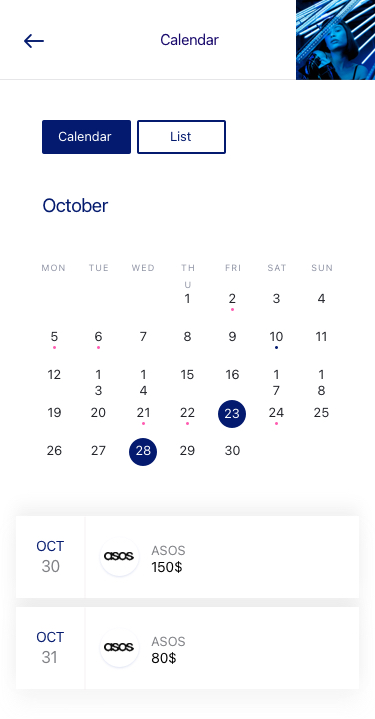
Text in this UI design:
Calendar
List
October
ASOS
OCT
30
150$
ASOS
OCT
31
80$
30
29
28
27
26
25
24
23
22
21
20
19
18
17
16
15
14
13
12
11
10
9
8
7
6
5
4
3
2
1
SUN
SAT
FRI
THU
WED
TUE
Mon